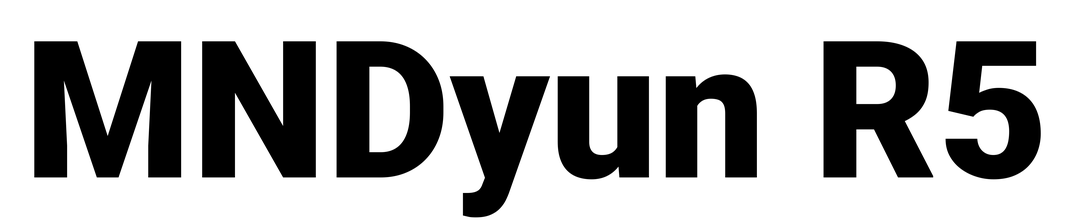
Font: Roboto_Black